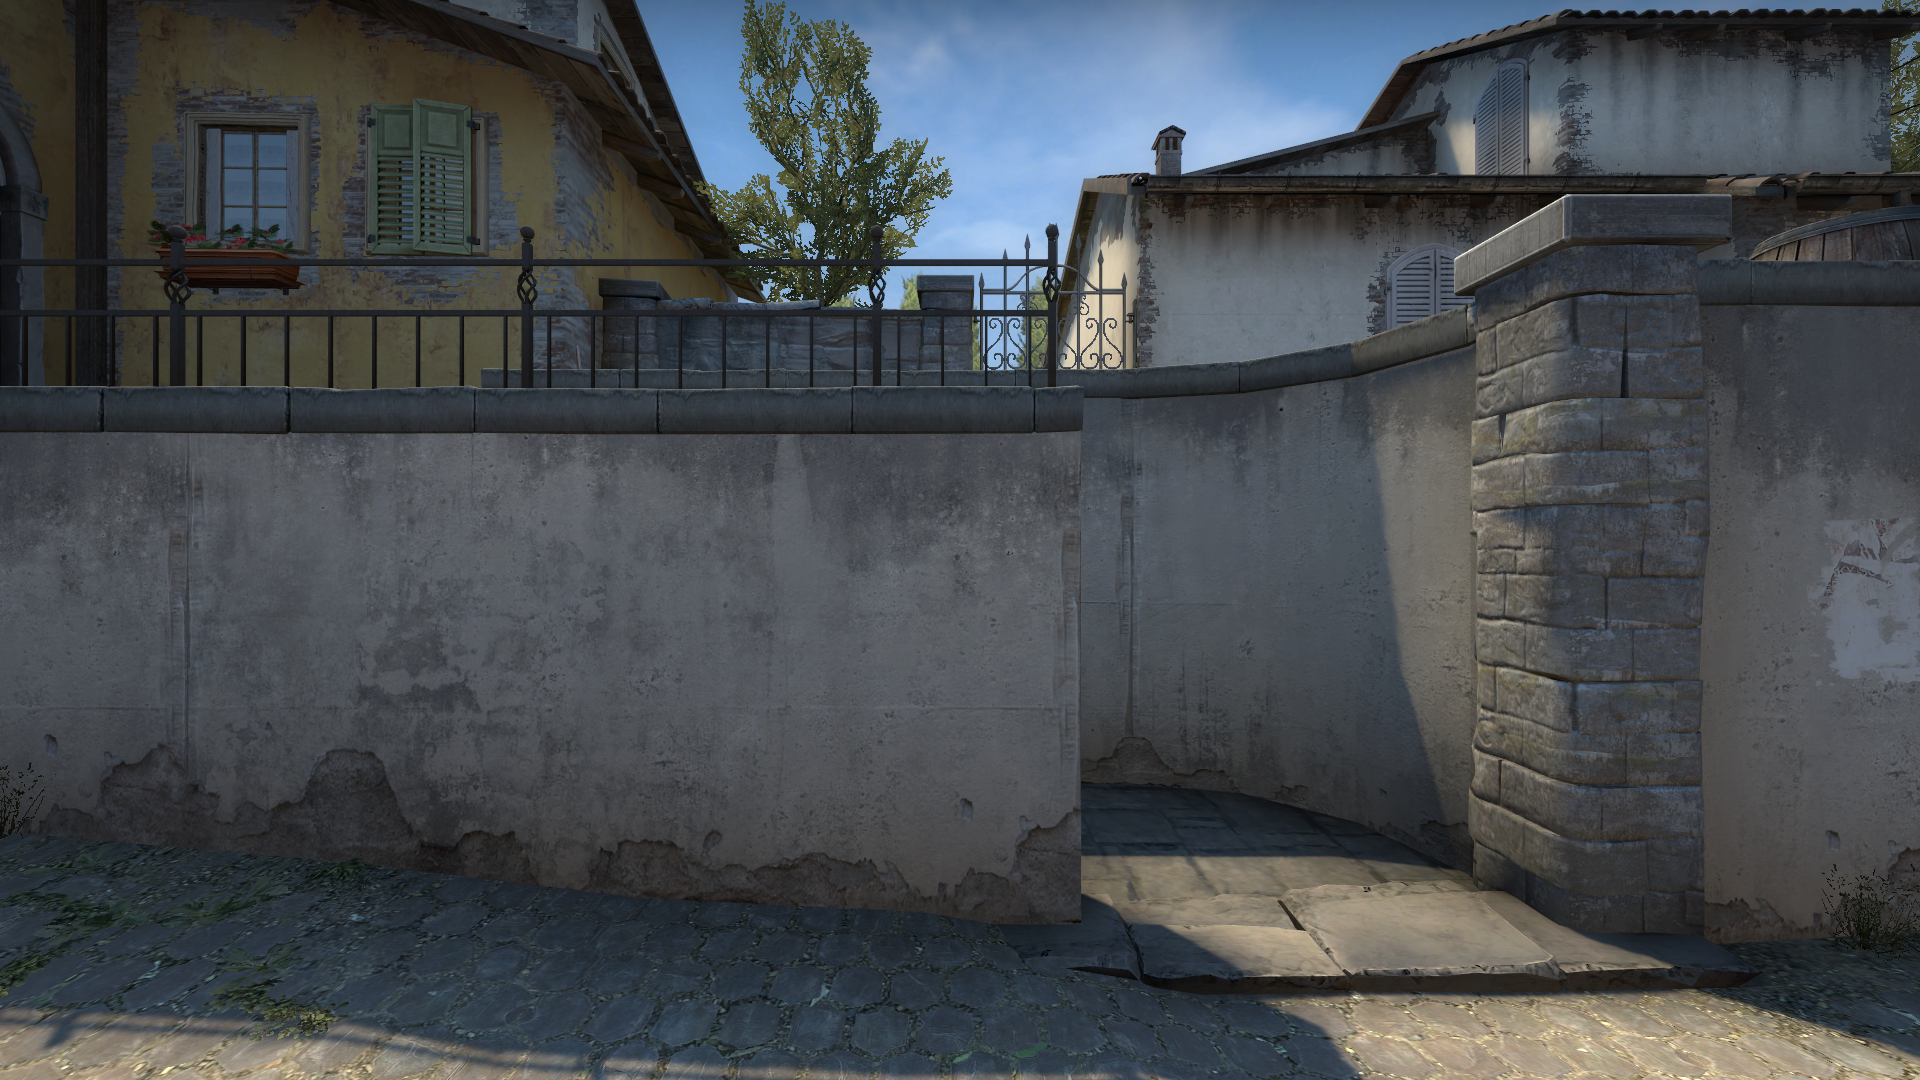
Map: de_inferno